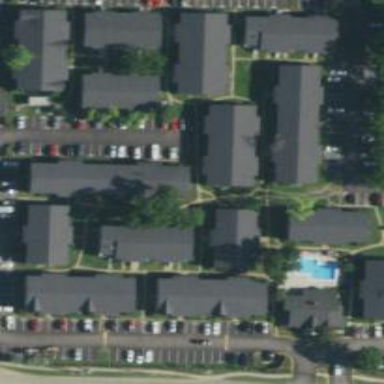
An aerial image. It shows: Living street.